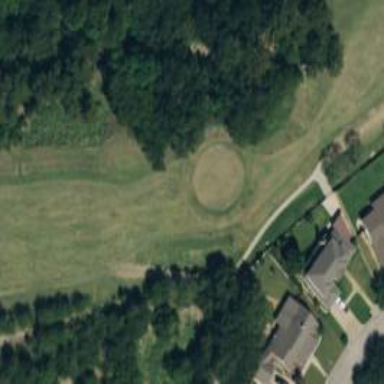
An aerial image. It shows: Path for both road and golf.